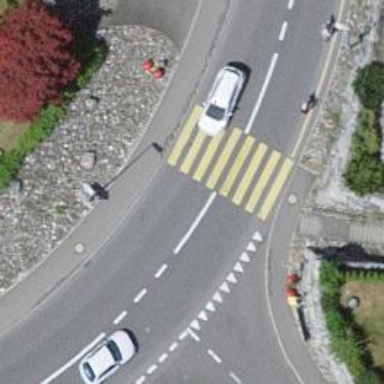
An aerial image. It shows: Bus stop equipped with public transport stop position.